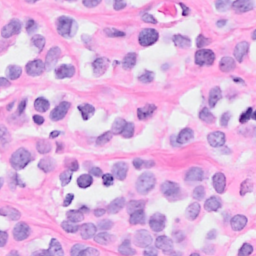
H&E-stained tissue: Breast